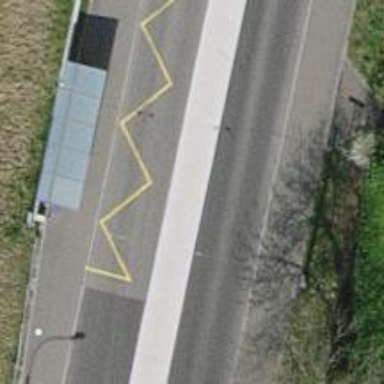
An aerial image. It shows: Trolleybus stop position for public transport.